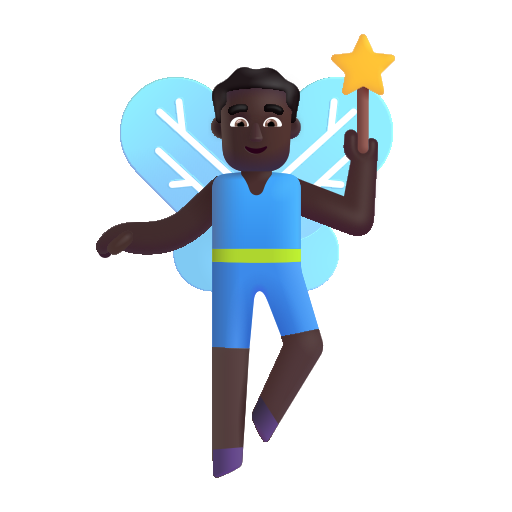
man fairy color dark